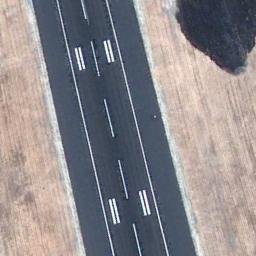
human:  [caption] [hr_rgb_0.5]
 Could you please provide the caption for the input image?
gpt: Next to the runway is brown bare ground with white short and thick markings on the runway .

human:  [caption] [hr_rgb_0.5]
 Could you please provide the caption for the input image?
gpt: The runway is on the bare land next to some trees .

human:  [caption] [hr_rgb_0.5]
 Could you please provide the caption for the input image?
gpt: The runway with several touchdown zone markings goes through the clearing .

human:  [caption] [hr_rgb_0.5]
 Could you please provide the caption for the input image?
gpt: Runways are marked with vertical lines .

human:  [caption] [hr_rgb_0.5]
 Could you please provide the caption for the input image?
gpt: There are empty land beside the runway .